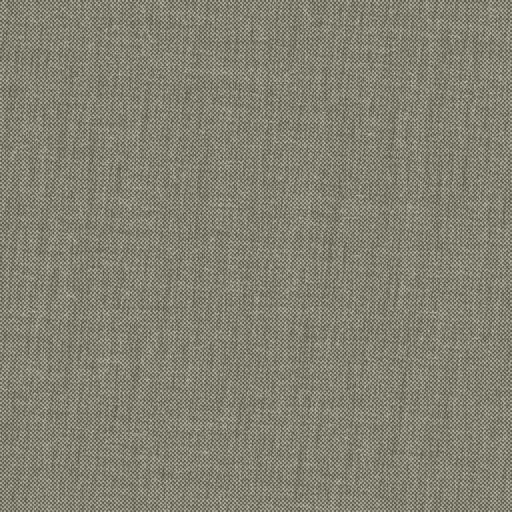
Tags: fabric rough